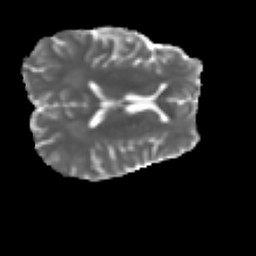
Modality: MD
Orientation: axial
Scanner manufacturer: ge
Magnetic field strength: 3 T
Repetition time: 7.98 s
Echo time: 0.0701 s